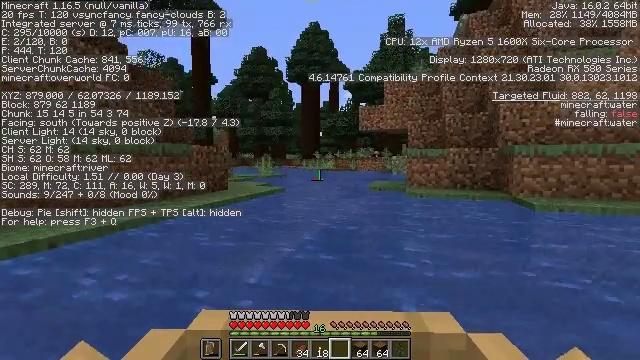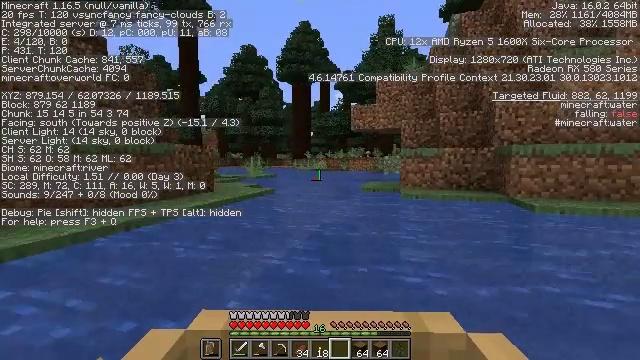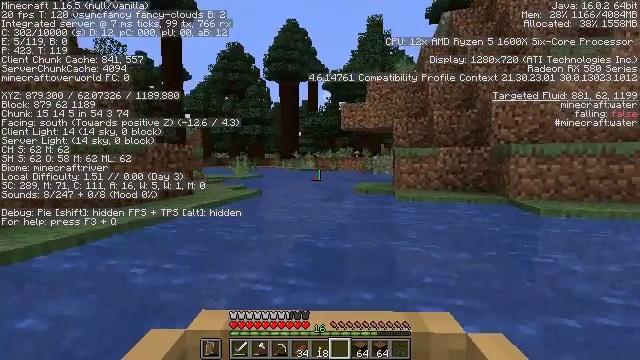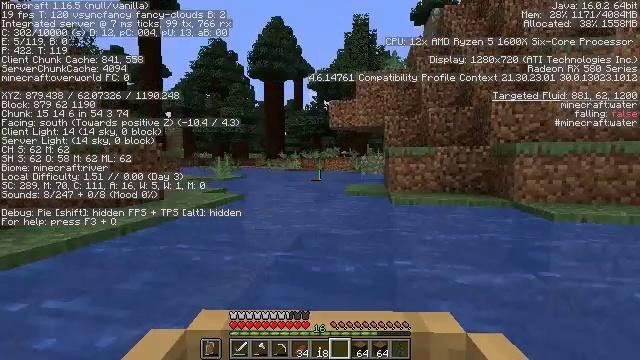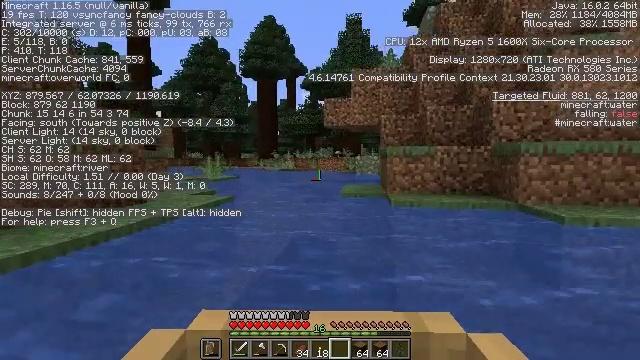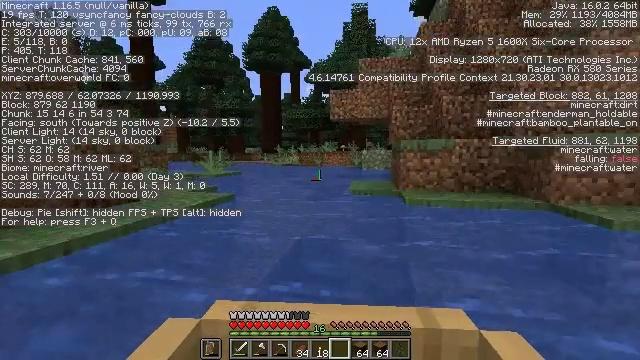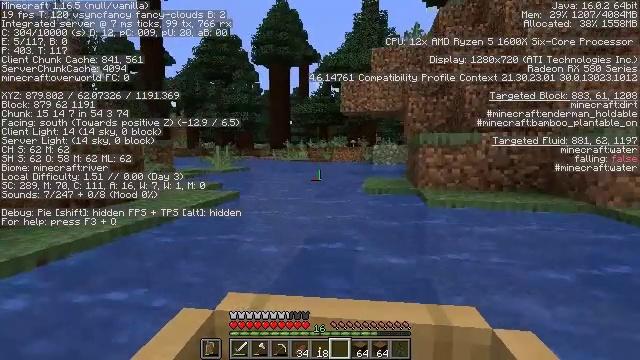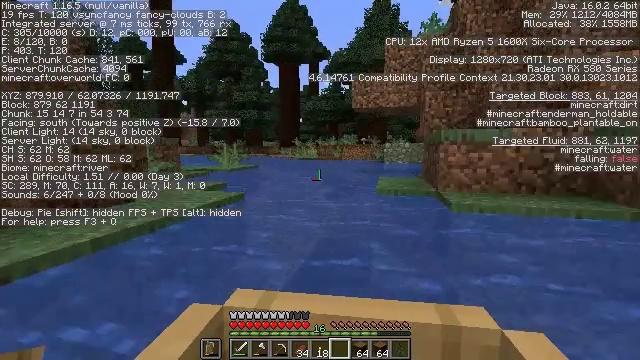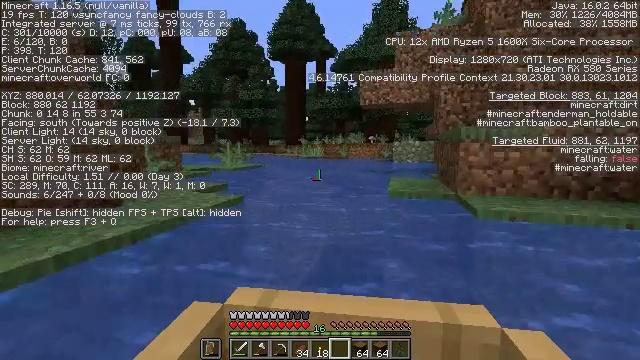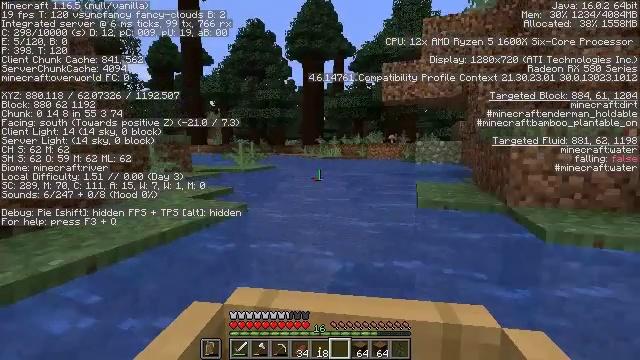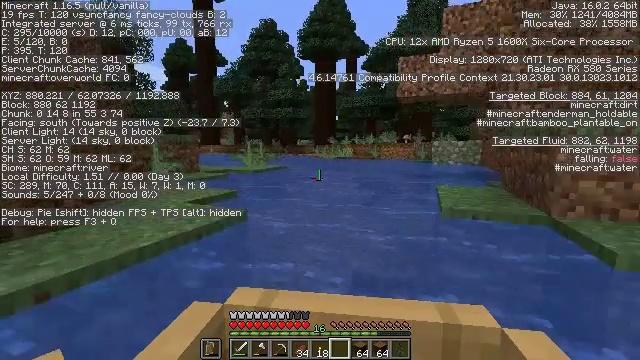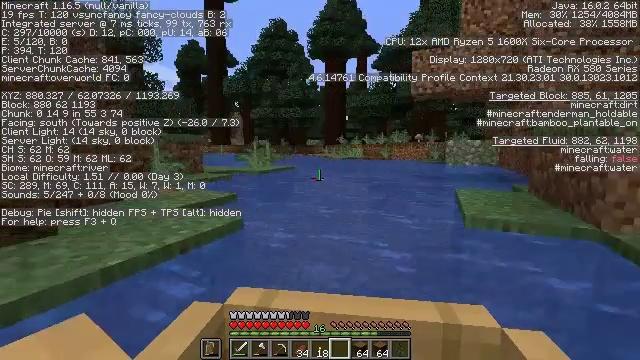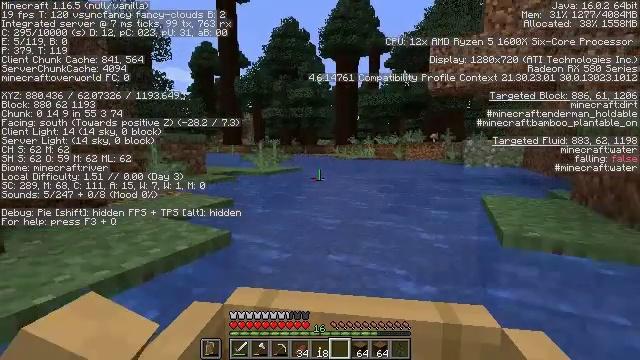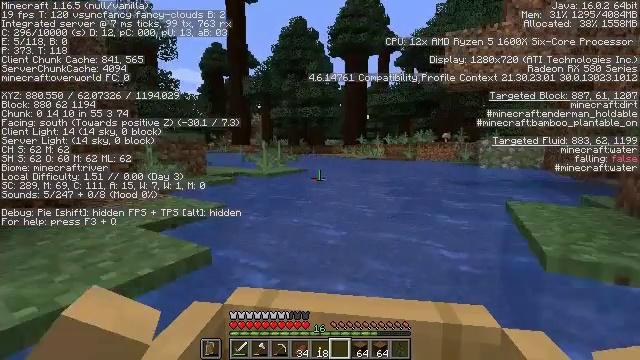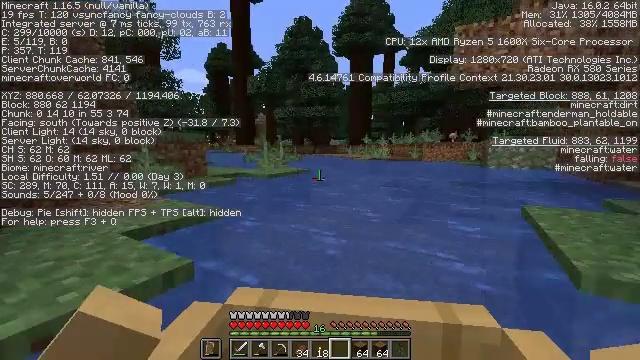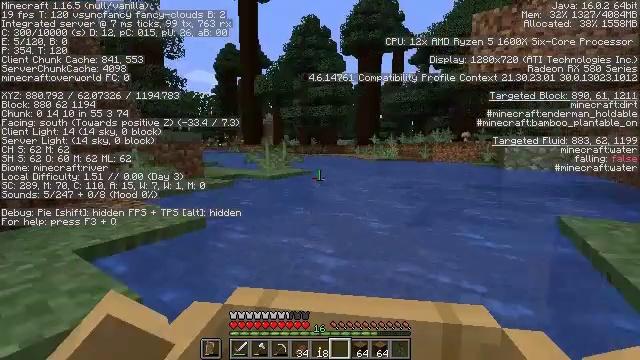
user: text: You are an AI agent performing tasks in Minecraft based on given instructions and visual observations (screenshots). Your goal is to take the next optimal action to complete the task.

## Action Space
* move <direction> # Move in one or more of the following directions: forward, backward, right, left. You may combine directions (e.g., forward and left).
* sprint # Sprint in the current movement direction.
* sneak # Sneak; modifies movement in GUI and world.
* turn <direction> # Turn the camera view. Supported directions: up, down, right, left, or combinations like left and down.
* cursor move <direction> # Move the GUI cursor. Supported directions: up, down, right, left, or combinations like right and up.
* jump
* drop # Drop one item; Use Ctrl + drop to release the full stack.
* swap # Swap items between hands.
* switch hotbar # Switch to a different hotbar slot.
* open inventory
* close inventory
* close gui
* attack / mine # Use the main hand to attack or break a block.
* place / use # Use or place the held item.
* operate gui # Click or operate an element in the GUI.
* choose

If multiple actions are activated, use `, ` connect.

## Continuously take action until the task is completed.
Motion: motion action
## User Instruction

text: Harvest some fern.
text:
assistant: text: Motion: move forward
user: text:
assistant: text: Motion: move forward
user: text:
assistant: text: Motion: move forward
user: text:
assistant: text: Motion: move forward and move left
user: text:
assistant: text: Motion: move forward and move left, turn left and down
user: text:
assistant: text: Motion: move forward and move left, turn left and down
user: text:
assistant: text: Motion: move forward and move left, turn left
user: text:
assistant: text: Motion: move forward and move left
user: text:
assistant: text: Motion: move forward
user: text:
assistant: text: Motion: move forward
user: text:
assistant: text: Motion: move forward
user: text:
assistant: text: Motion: move forward
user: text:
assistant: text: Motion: move forward
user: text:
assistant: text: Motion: move forward
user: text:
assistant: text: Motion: move forward
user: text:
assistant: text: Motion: move forward
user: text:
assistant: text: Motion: move forward
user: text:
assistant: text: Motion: move forward
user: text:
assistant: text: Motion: move forward
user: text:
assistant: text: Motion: move forward
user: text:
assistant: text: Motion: move forward
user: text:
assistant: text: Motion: move forward
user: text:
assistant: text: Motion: move forward
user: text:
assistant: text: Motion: move forward
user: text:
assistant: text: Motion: move forward
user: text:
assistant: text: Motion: move forward
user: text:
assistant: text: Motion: move forward
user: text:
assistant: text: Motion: move forward
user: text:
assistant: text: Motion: move forward
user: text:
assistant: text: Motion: move forward